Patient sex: M
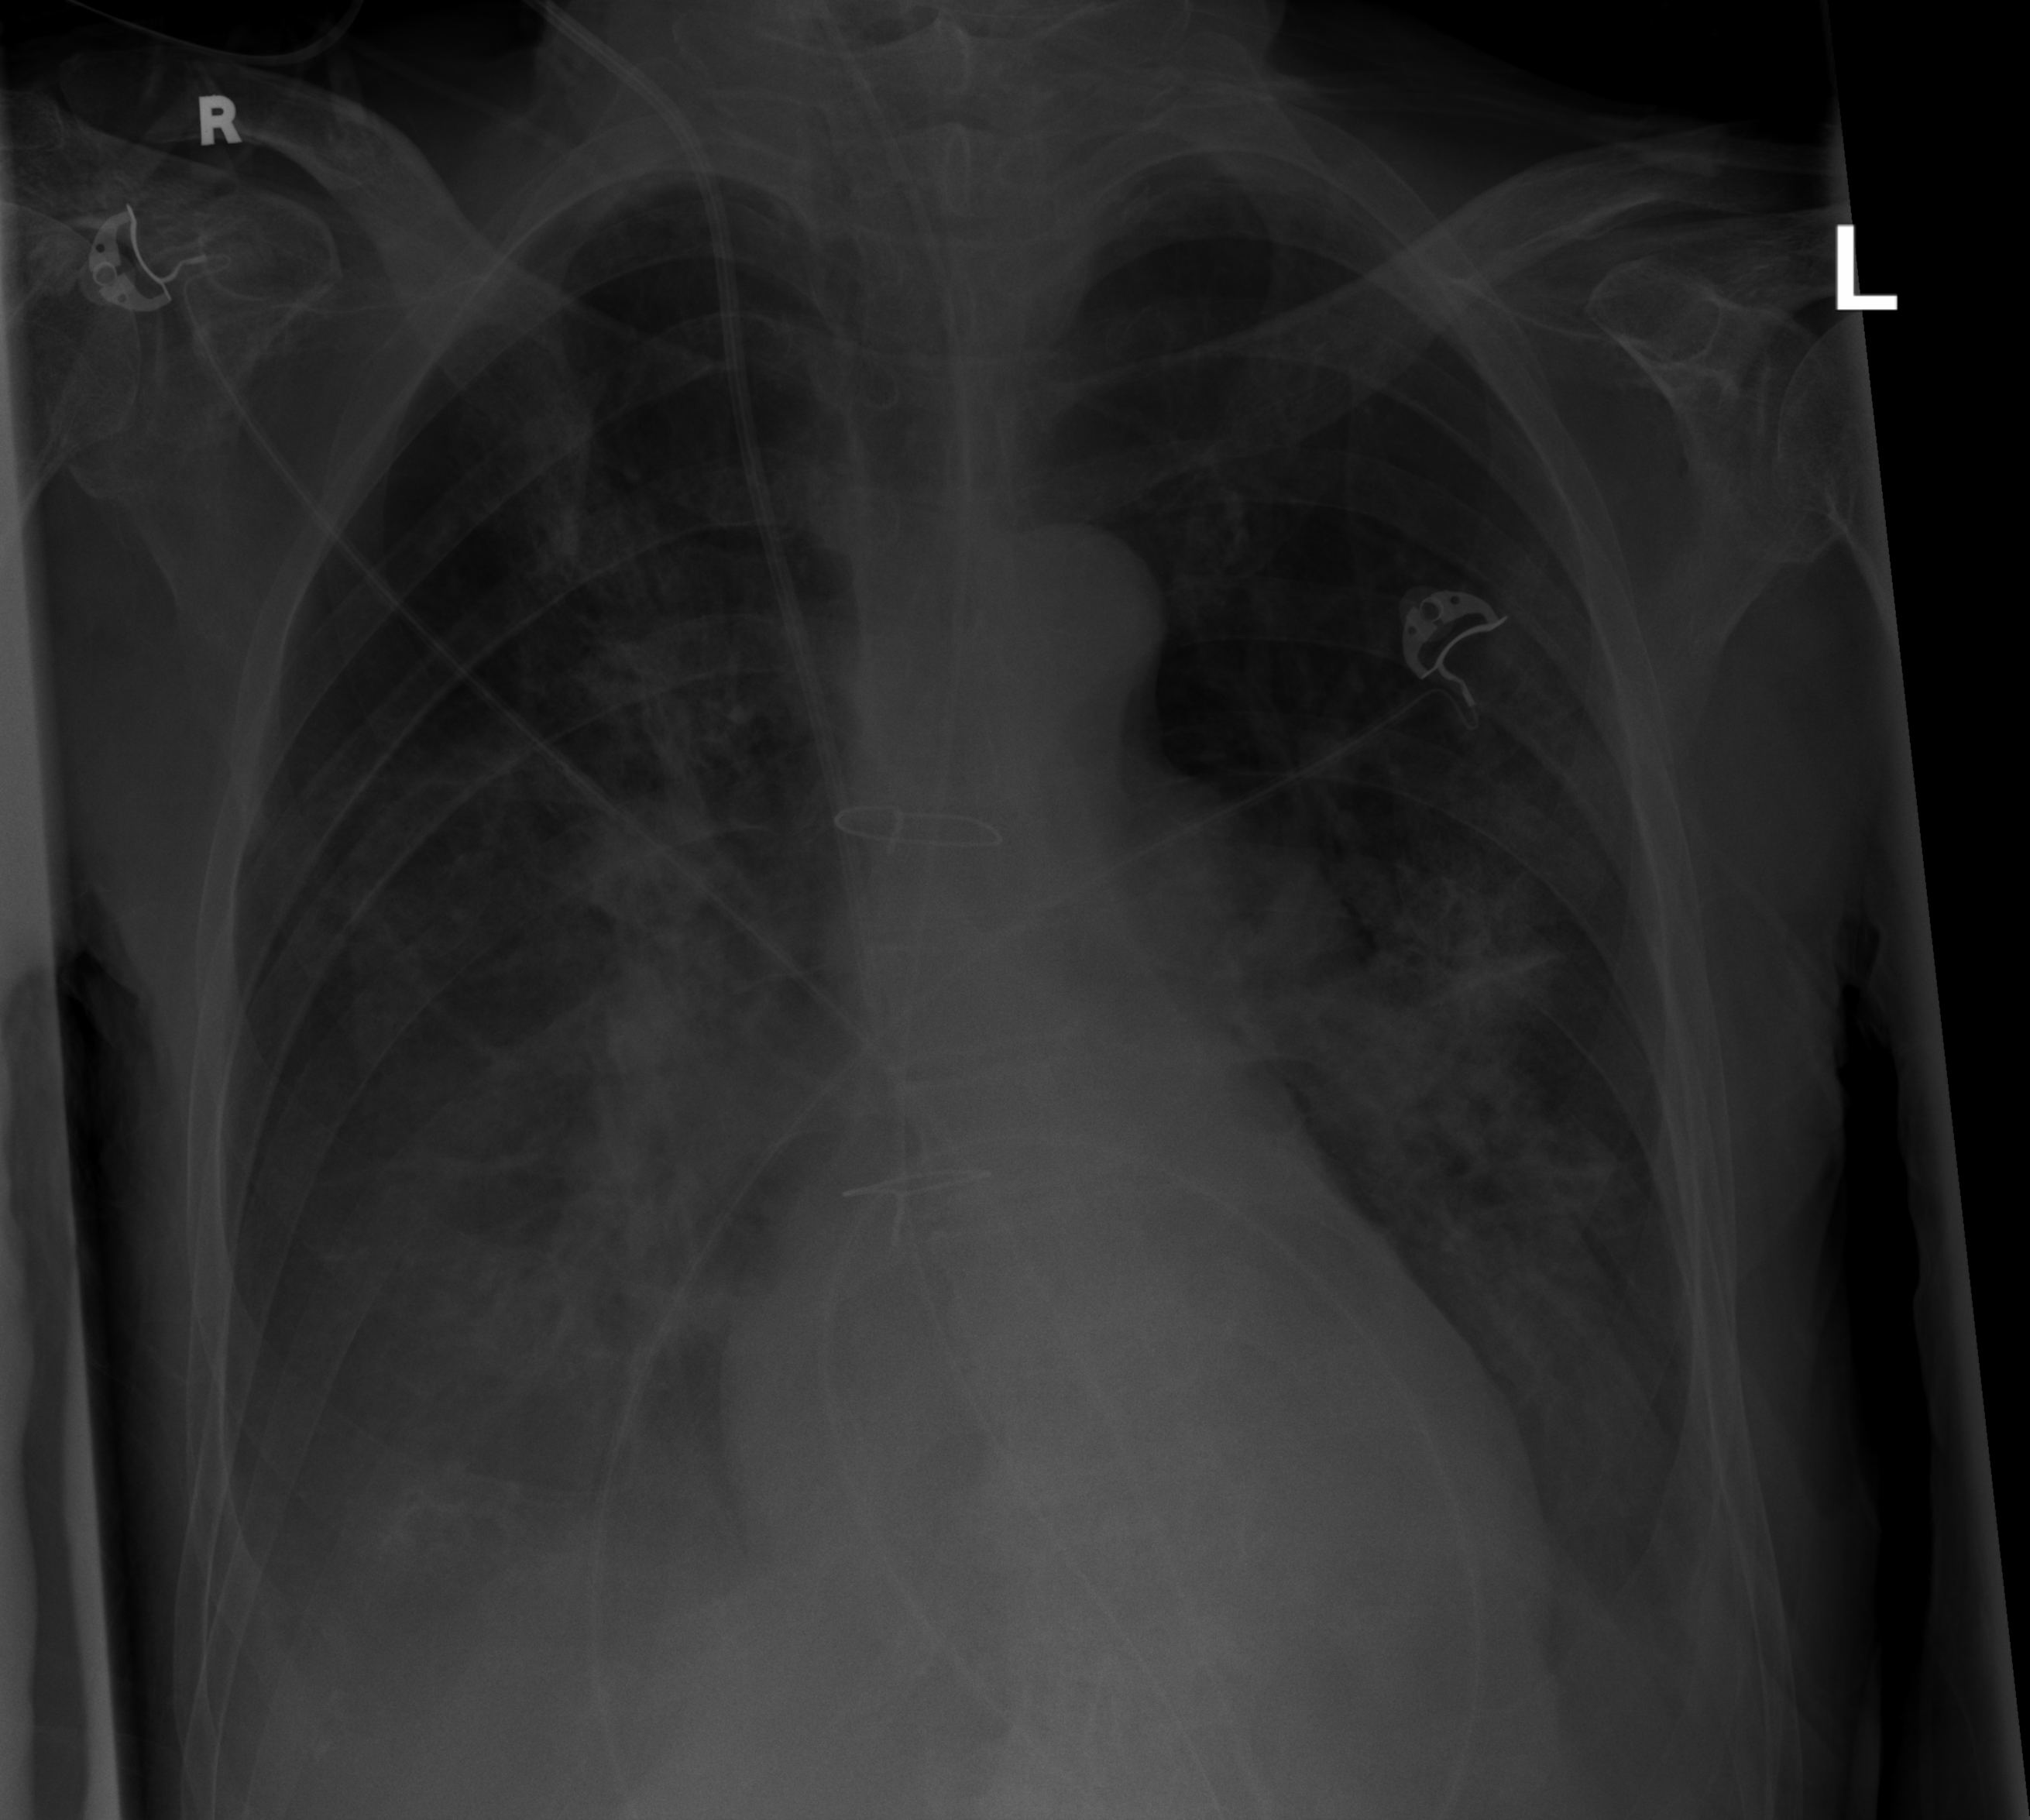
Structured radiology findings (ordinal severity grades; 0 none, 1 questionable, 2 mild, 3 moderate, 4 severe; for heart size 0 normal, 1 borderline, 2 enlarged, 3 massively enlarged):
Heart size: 0
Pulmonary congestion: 0
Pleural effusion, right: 2
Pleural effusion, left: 2
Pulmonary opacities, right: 3
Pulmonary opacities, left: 3
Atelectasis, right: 3
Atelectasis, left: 3